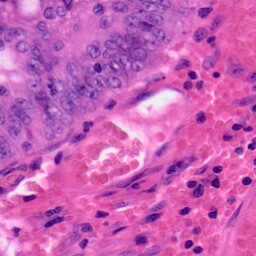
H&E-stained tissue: Colon